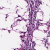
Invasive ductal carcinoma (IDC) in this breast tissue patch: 1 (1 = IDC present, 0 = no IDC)